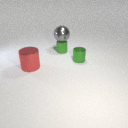
small green rubber cylinder below large gray metal sphere